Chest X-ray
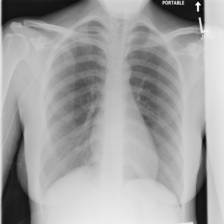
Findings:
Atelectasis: negative
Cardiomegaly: negative
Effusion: negative
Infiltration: negative
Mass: negative
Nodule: negative
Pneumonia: negative
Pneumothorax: negative
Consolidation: negative
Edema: negative
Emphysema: negative
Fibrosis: negative
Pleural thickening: negative
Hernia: negative